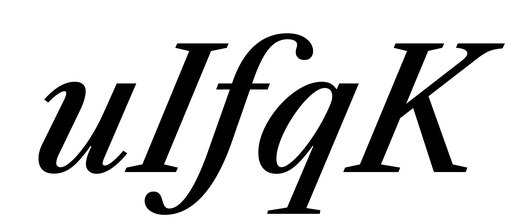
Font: LibreCaslonText-Italic_Medium_Italic